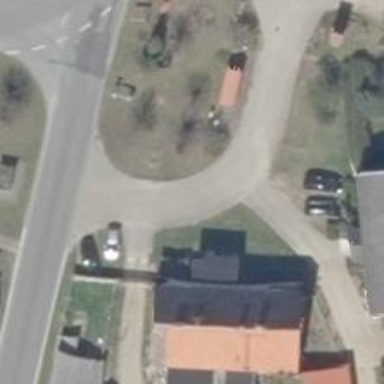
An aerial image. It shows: Residential road without sidewalk.